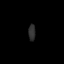
Tissue: skin
Cell type: Epithelial cells
Senescence score: 0.2841
Nuclear area (px): 115
Mean DAPI intensity: 45.522